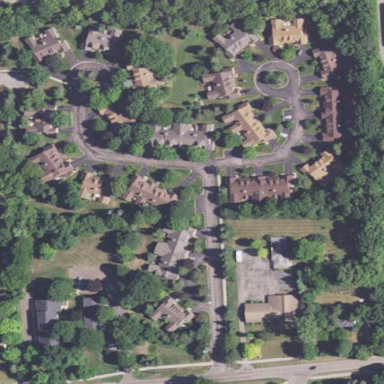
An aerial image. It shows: Residential neighbourhood.